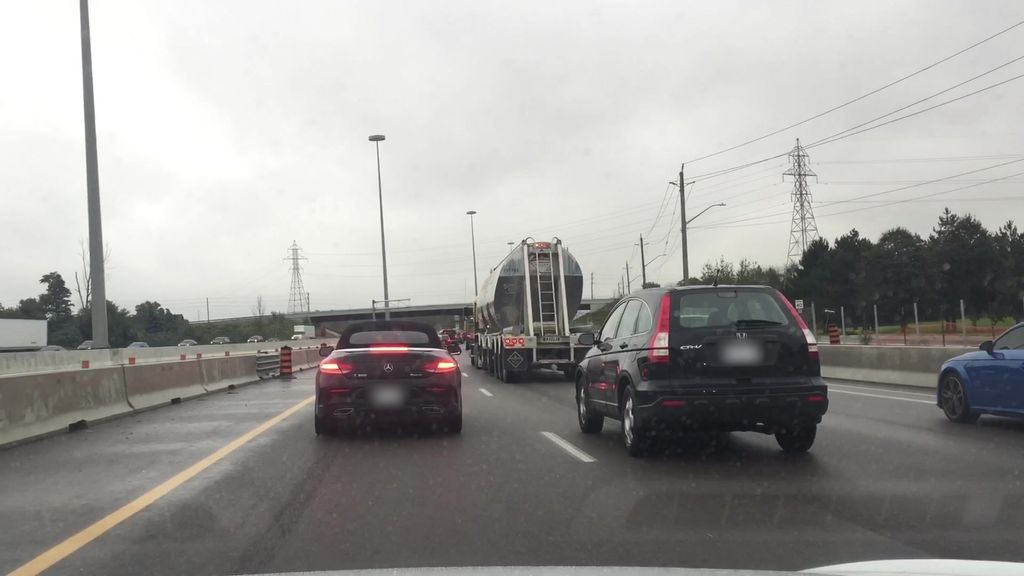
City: kitchener-waterloo